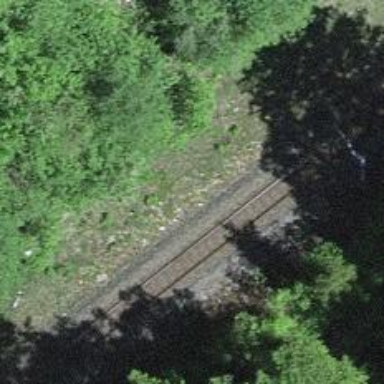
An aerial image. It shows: Narrow-gauge railway track with electrified contact line. The railway has one track.